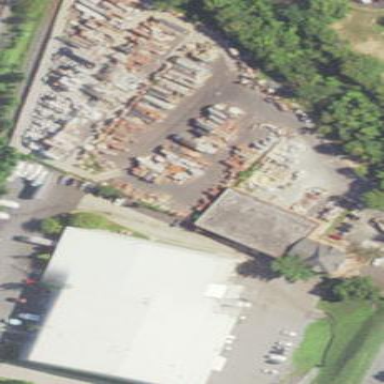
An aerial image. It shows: Industrial area.